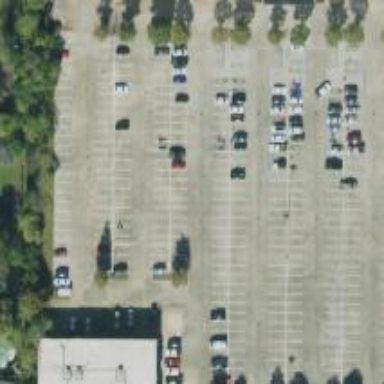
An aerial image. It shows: Parking space.